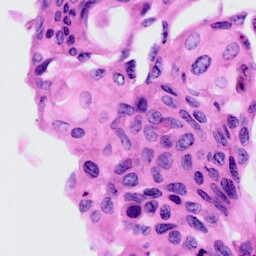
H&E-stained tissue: Cervix